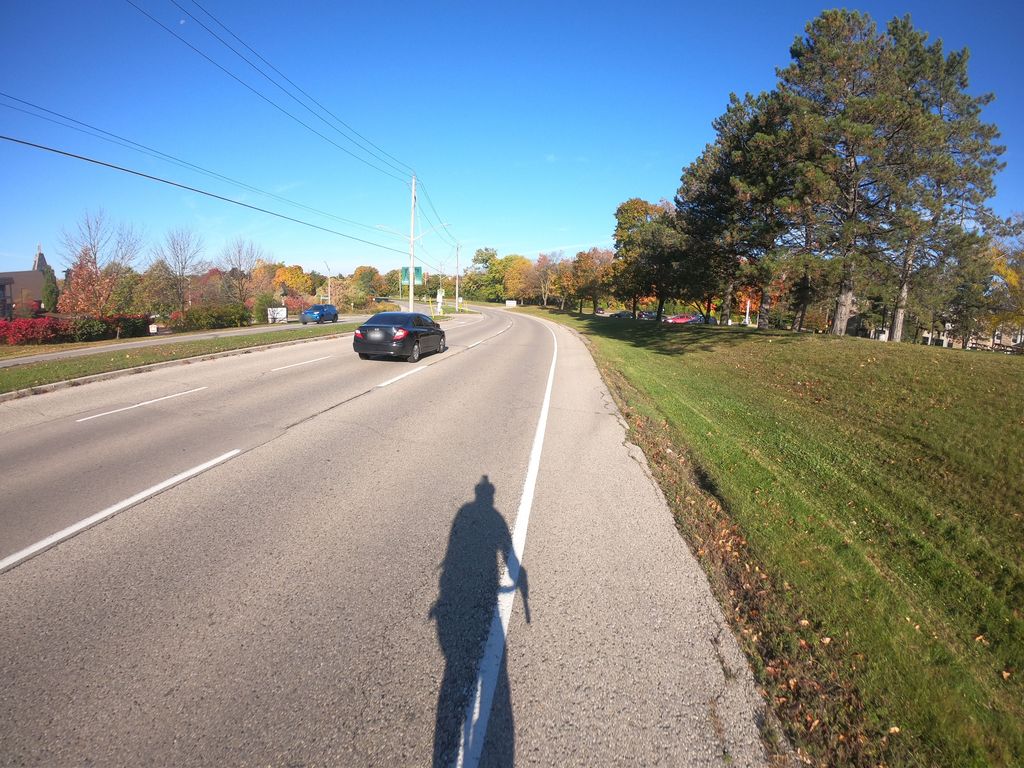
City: kitchener-waterloo